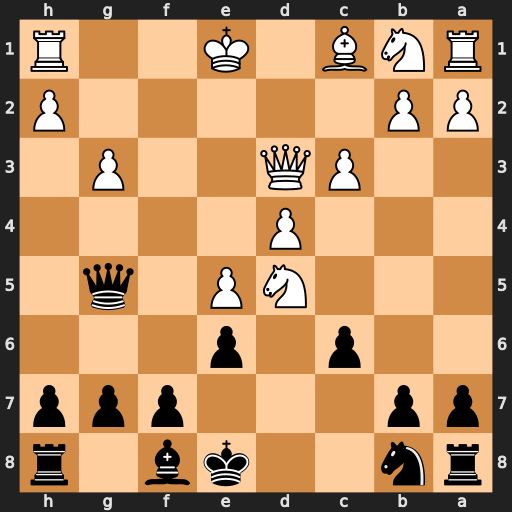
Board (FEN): rn2kb1r/pp3ppp/2p1p3/3NP1q1/3P4/2PQ2P1/PP5P/RNB1K2R
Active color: b
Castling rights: KQkq
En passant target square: -
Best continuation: Qxc1+ Qd1 Qxd1+